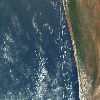
Label: water